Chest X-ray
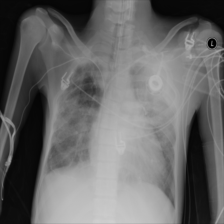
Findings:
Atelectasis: negative
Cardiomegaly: negative
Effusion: negative
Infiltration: negative
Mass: positive
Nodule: negative
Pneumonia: negative
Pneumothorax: negative
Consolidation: negative
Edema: negative
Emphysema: negative
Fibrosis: negative
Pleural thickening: negative
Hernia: negative